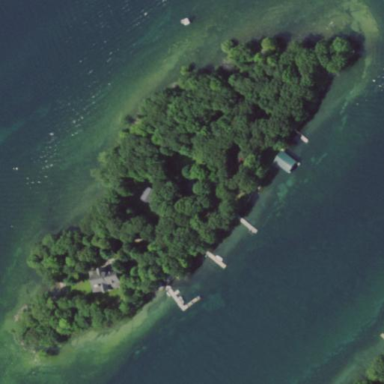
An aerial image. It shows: Islet.